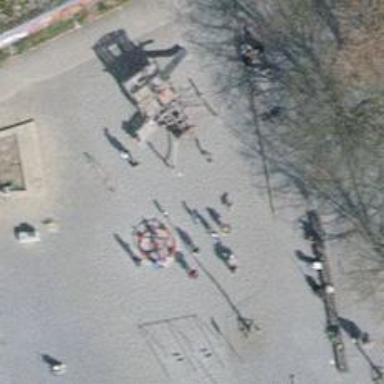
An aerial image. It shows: Playground area for leisure land.